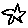
Label: star